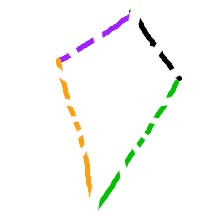
Shape: kite